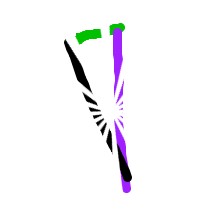
Shape: triangle